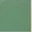
Piece: xx